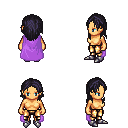
a pixel art fantasy rpg character, female body template, human, tanned skin, lavender cape, gold greaves, raven long hairstyle, metal boots, four views (front, back, left, right), 2x2 character sprite sheet, small pixel art, hard edges, no anti-aliasing